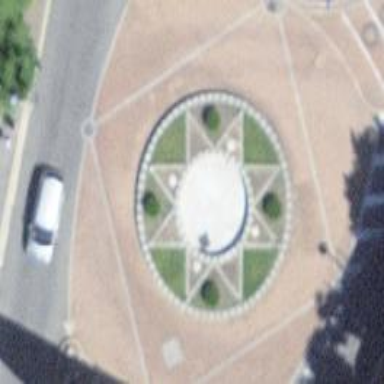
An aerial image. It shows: Fountain.